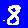
Digit: 8